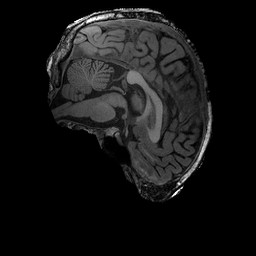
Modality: T1w
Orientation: sagittal
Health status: ill
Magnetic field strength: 3 T